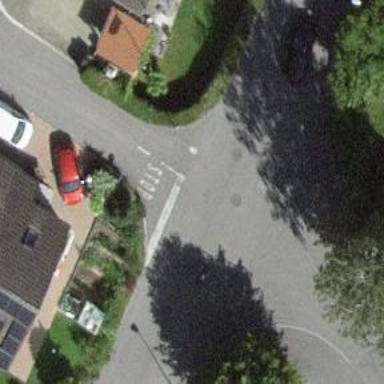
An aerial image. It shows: Residential road.